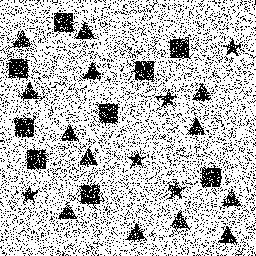
Squares: 9
Triangles: 13
Stars: 5
Total shapes: 27